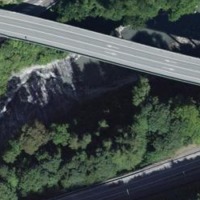
EUNIS habitat code: 57
Species observed at this site:
Anas platyrhynchos